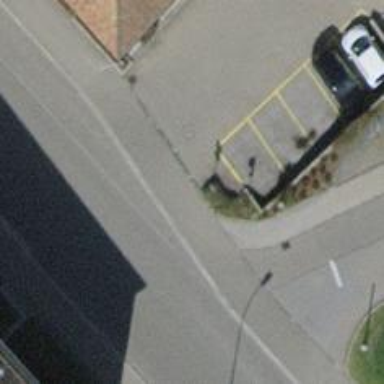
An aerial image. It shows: Car-sharing service available at this location.